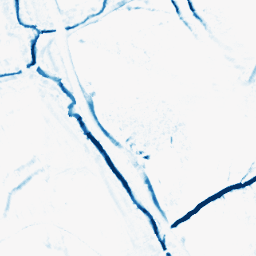
Category: morphological
Decomposition family: morphological_diamond
Decomposition parameters: operation: closing
radius: 5
Upsampling method: linear_exact
Upsampling parameters: scale: 8
Upsampling scale: 8